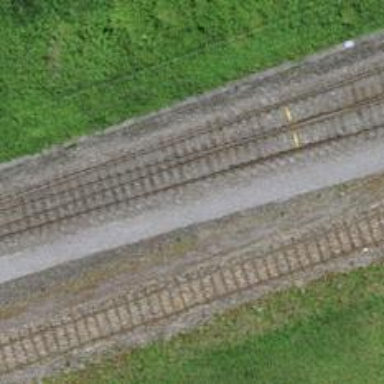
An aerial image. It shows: Railway track with contact lines for electrification.